Interaction volume radius: 5 \u00c5
Interaction volume height: 10 \u00c5
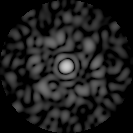
Disorder parameter: 0.8538